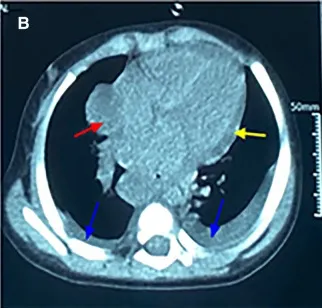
CT scan of chest. (B) The mediastinal window showing an enlarged mediastinum (red arrow), some pleural effusion (blue arrow), and pericardial effusion (yellow arrow).
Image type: radiology (ct)